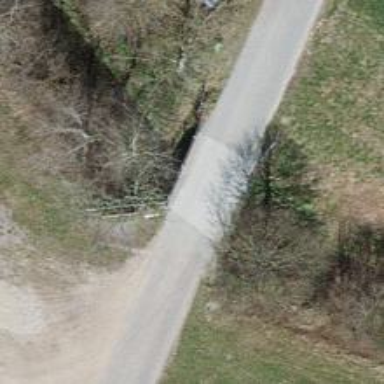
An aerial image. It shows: Culvert tunnel.